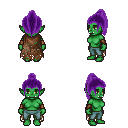
a pixel art fantasy rpg character, female body template, orc, green skin, brown tattered cape, teal pants, purple long topknot hairstyle, leather bracers, four views (front, back, left, right), 2x2 character sprite sheet, small pixel art, hard edges, no anti-aliasing